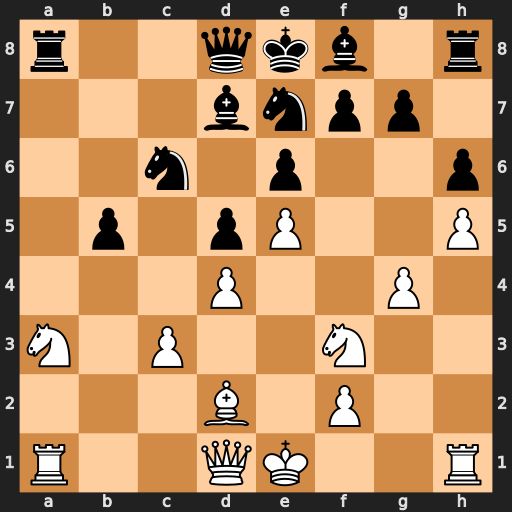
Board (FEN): r2qkb1r/3bnpp1/2n1p2p/1p1pP2P/3P2P1/N1P2N2/3B1P2/R2QK2R
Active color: w
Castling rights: KQkq
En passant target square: -
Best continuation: Nxb5 Nc8 Rxa8